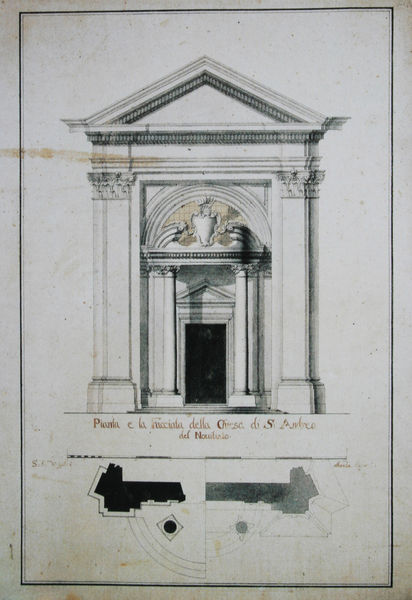
Titel: Grundriss und Aufriss der Fassade von S. Andrea al Quirinale in Rom
Künstler: Johann Conrad Schlaun
Standort: Berlin
Institution: Kunstbibliothek
Schlagwörter: dunkel, schatten, weiß, dreieck, gelb, ocker, braun, grau, hell, licht, marmor, pfeiler, schwarz, skizze, säule, säulen, tür, zeichnung, dach, gebäude, schloss, ornament, profile, architektur, rahmen, sockel, spitze, stein, kirche, gold, klassizismus, schrift, bogen, fassade, giebel, grafik, graphik, türe, pilaster, rundbogen, treppe, kartusche, inschrift, ornamente, stufen, tor, bögen, eingang, tusche, schwarz-weiß, beschriftung, entwurf, architrav, kapitelle, kapitell, flecken, segmentbogen, fries, dreiecksgiebel, portal, wappen, sims, gesims, pforte, archivolten, ionisch, antikisierend, fleckig, plan, tempel, vordach, mausoleum, grabmal, grundriss, aufriss, tympanon, zeichung, ädikula, schäfte, grabmahl, supraporte, gewände, brundriss, italienisch, kapital, portel, kapitäle, goldenes dreieck